Field crop: maize
Growth stage: 2
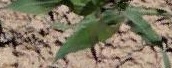
Species: maize